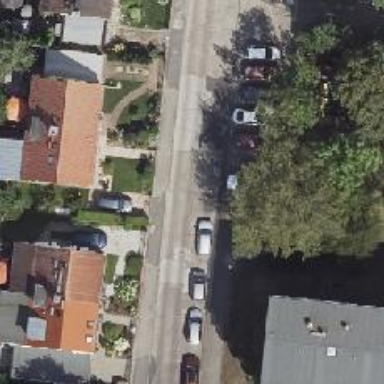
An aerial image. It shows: Residential road with concrete surface and sidewalks on both sides.